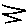
Label: zigzag